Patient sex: F
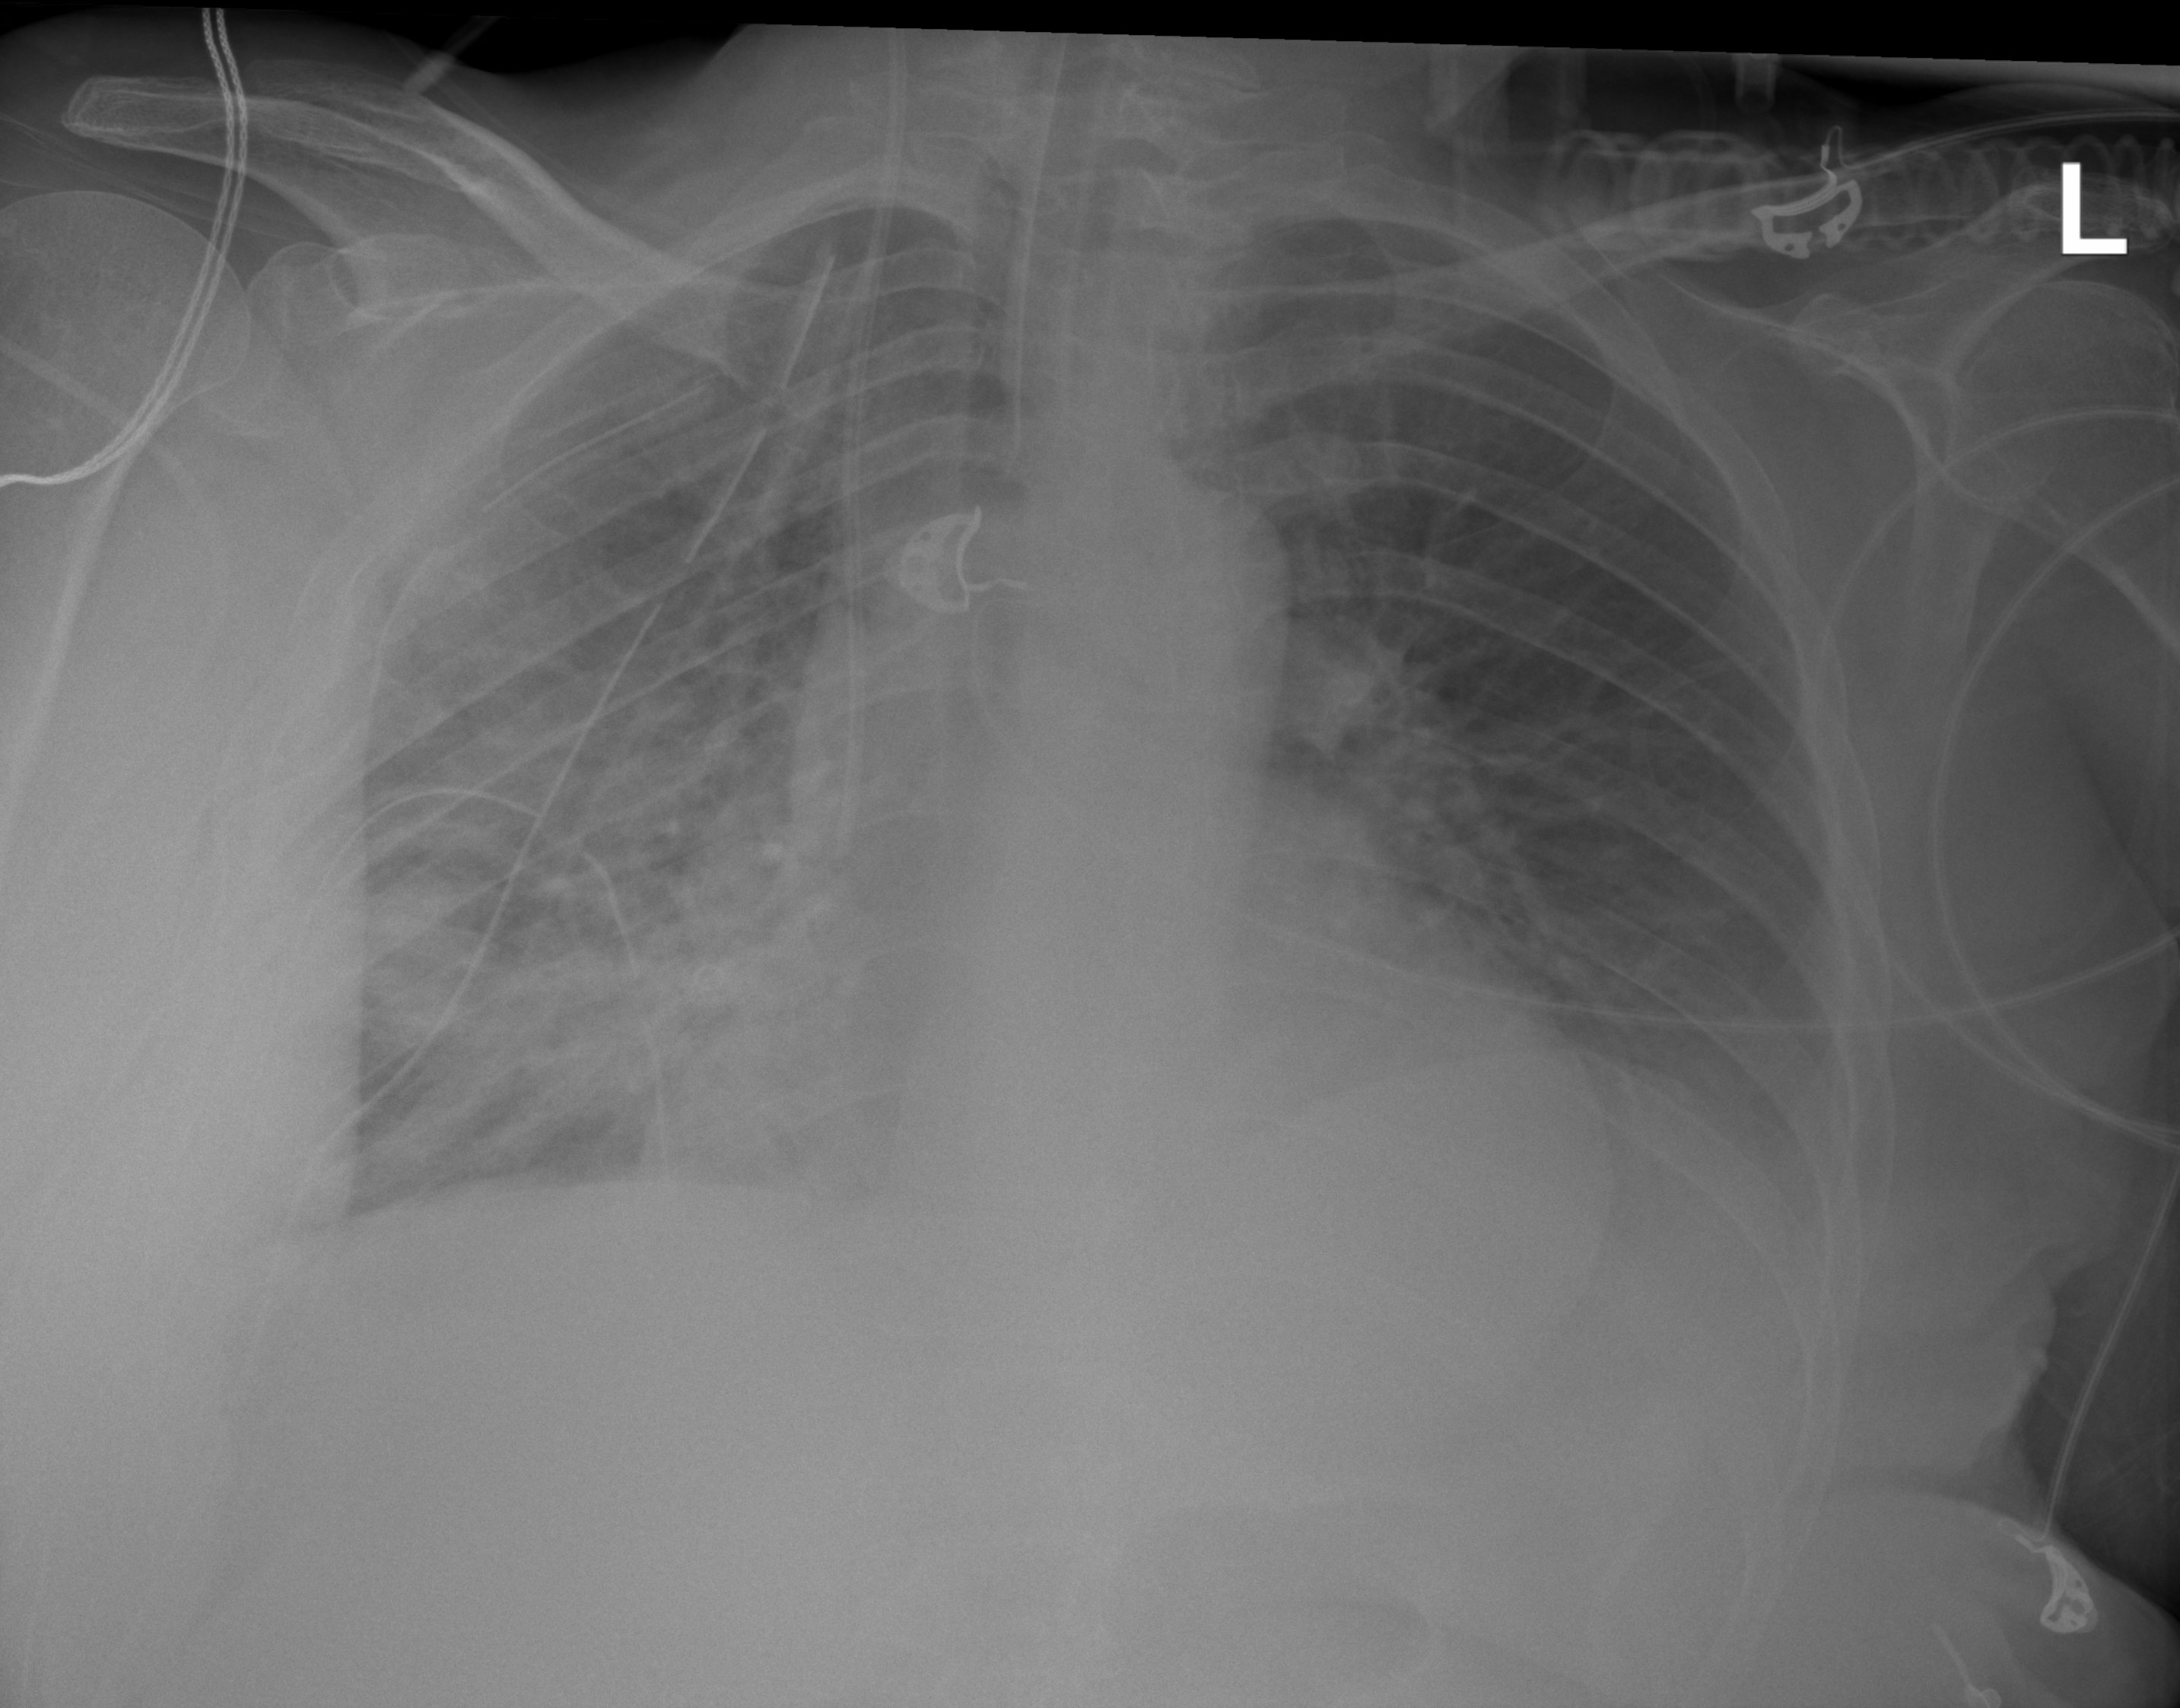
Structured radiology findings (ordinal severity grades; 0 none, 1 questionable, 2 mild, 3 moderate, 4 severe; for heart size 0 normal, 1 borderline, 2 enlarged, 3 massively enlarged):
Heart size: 0
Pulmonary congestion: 0
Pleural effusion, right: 3
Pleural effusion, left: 0
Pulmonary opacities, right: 2
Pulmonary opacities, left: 0
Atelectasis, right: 3
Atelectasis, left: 0